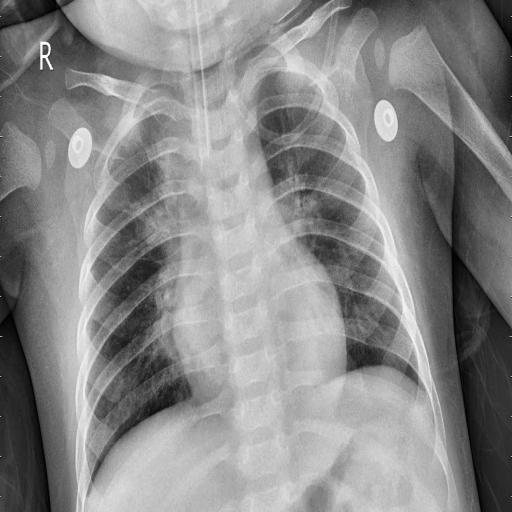
Finding: PNEUMONIA